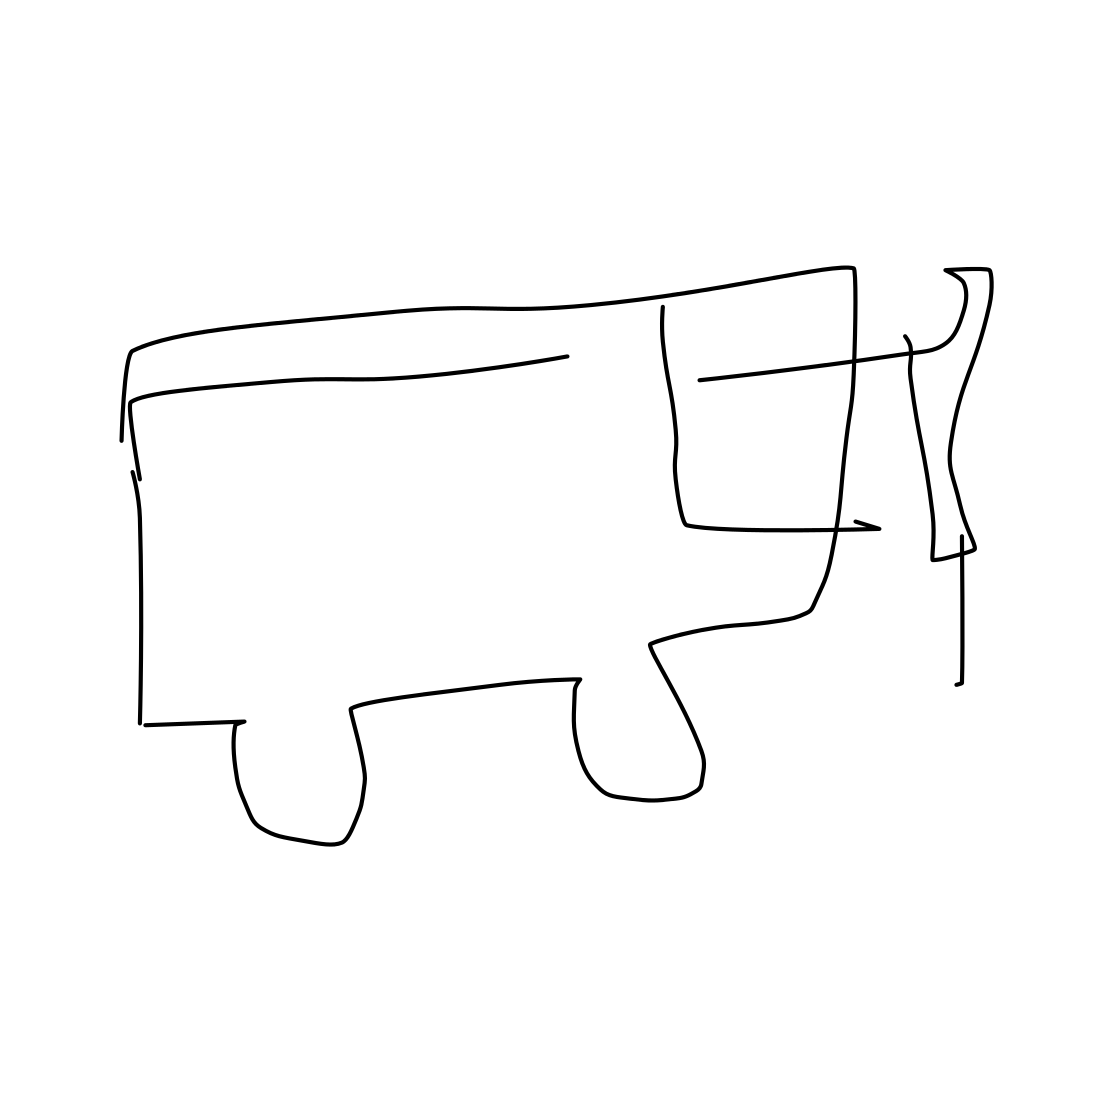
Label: truck